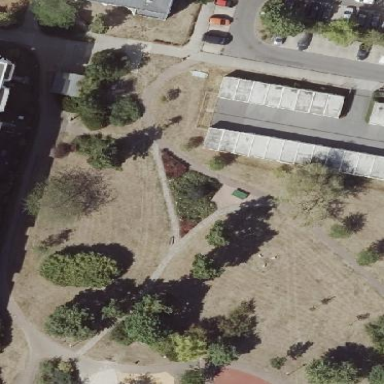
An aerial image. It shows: Playground area for leisure activities on the land.